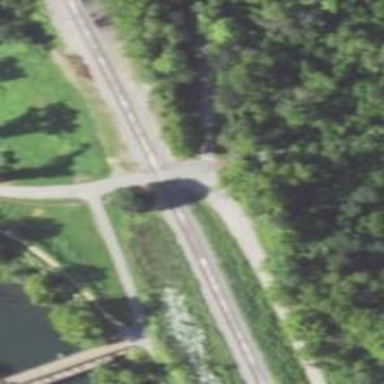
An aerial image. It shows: Uncontrolled railway crossing.